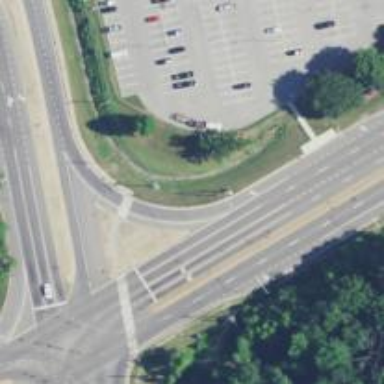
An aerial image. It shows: Asphalt road with secondary link designation.